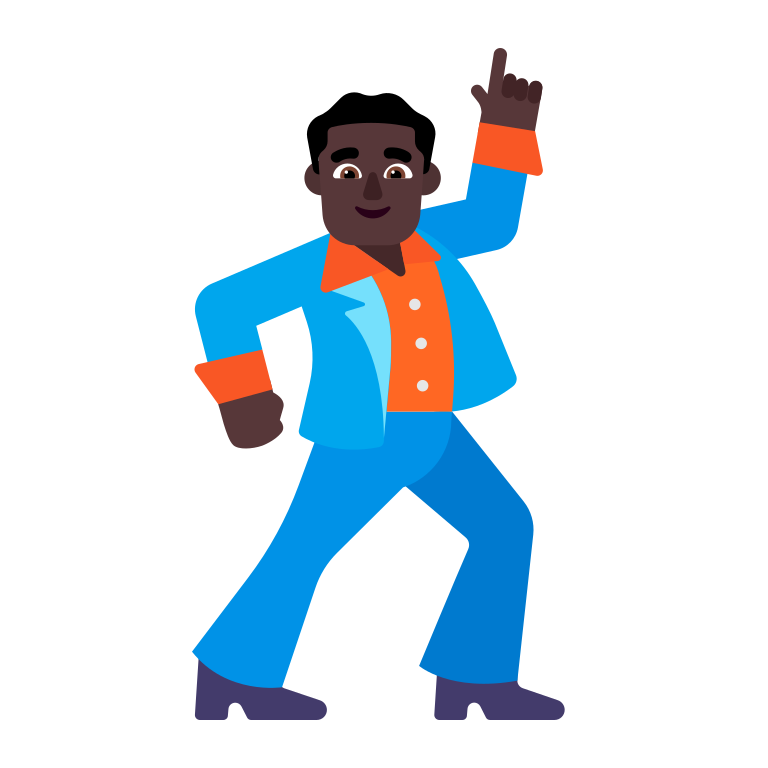
man dancing flat dark